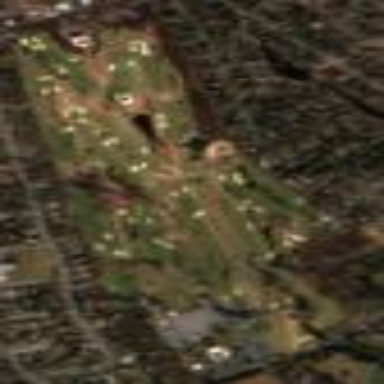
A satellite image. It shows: Golf course.